Aerial crown-view tile of a tropical tree (Barro Colorado Island, Panama), acquired 20250915:
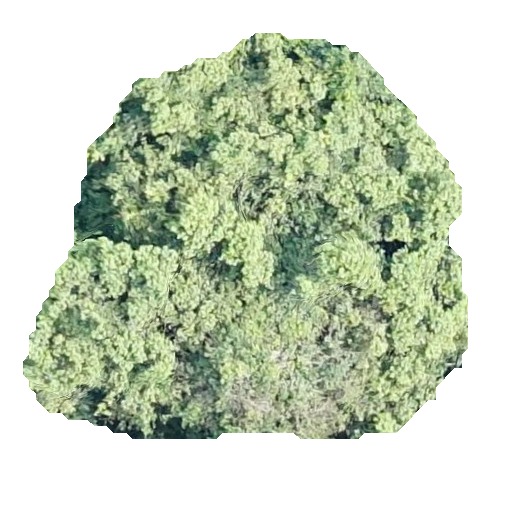
Species: Luehea seemannii
GBIF accepted scientific name: Luehea seemannii
Crown area: 198.705 m²